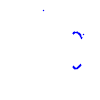
Particle: kaon